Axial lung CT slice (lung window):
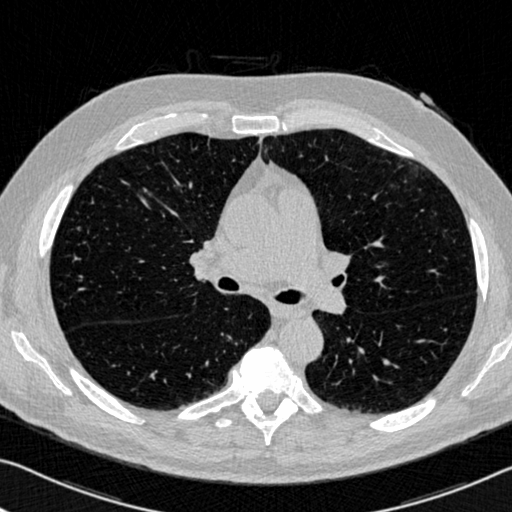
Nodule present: no